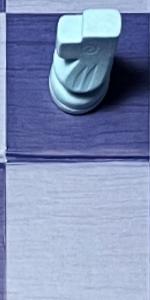
Label: Empty